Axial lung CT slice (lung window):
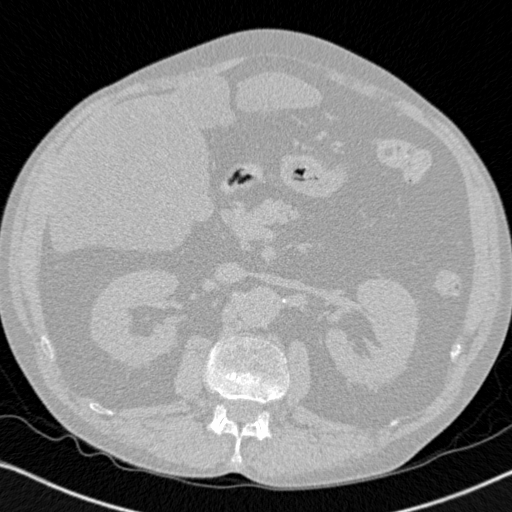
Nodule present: no